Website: slack
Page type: payment
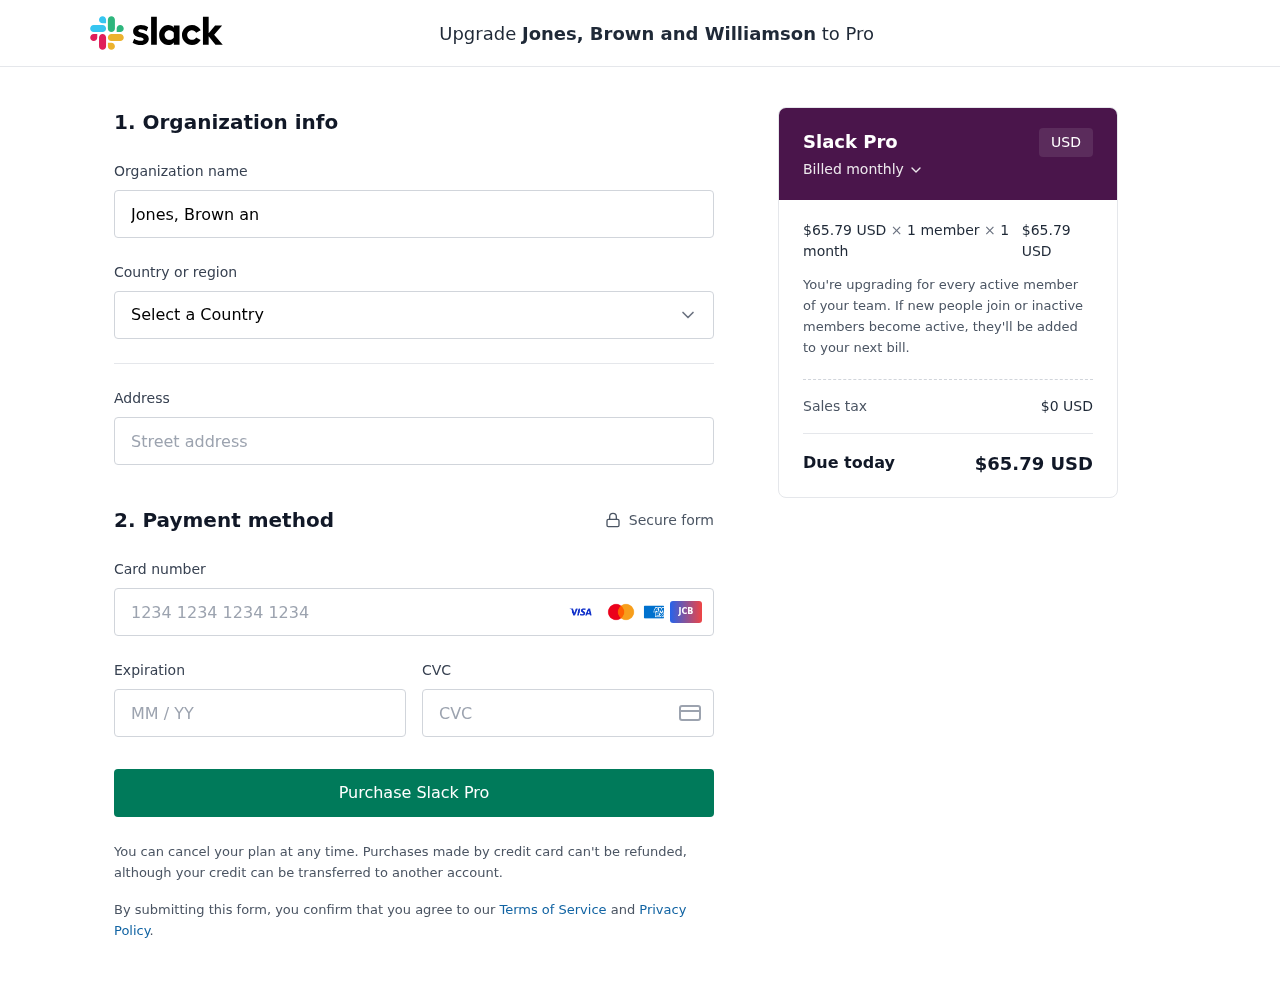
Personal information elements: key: PII_CARD_CVV
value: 994
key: PII_CARD_EXPIRY
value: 01/27
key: PII_CARD_NUMBER
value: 6011 9553 0561 7457
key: PII_COMPANY
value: Jones, Brown and Williamson
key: PII_COUNTRY
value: United States
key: PII_STREET
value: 031 Chandler Shore Suite 385
Product elements: key: PRODUCT1_PRICE
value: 65.79
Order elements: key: ORDER_SUBTOTAL
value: $65.79 USD
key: ORDER_TAX
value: $0 USD
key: ORDER_TOTAL
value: $65.79 USD